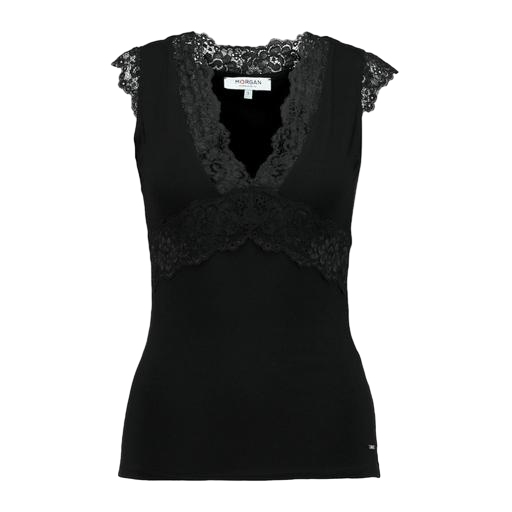
black curve cami rib lace, black lace-trim tank top, black dentelle lace-detail camisole, white background